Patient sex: F
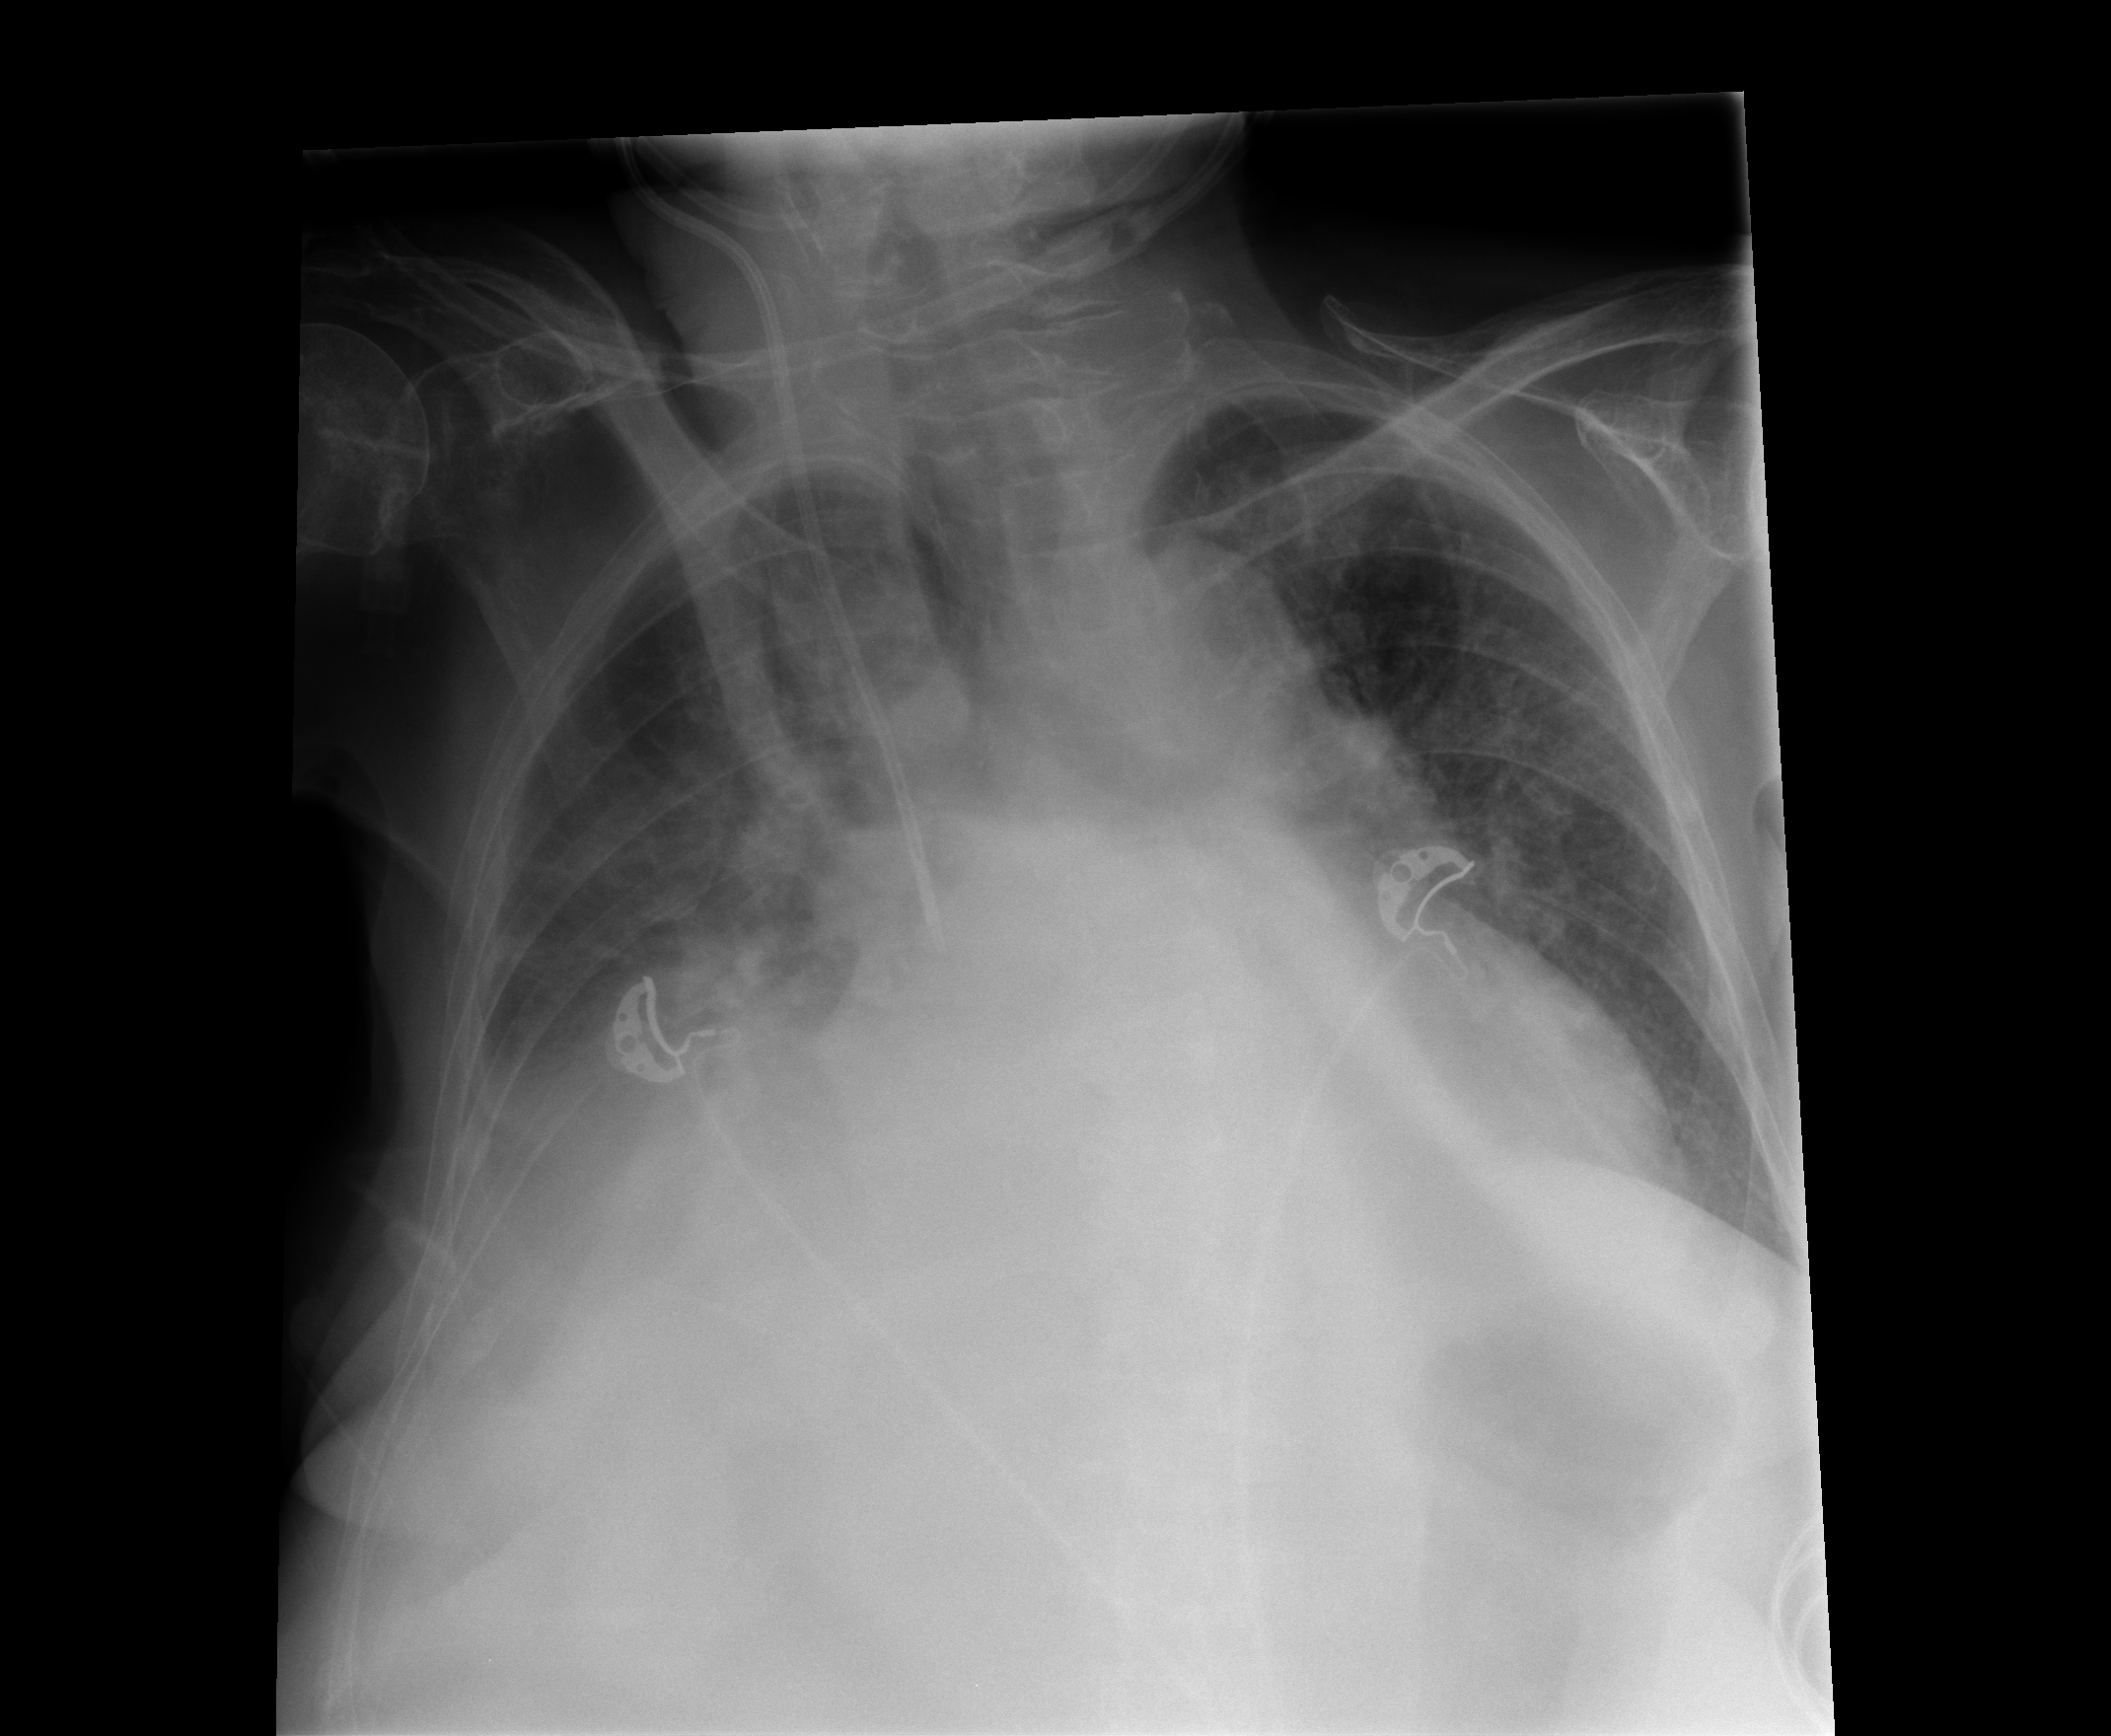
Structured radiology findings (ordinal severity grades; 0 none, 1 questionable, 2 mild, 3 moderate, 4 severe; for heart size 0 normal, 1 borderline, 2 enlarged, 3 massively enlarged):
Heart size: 2
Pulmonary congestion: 2
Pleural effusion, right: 3
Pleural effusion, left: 0
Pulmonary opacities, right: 3
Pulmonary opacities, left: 0
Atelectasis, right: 3
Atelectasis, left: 0